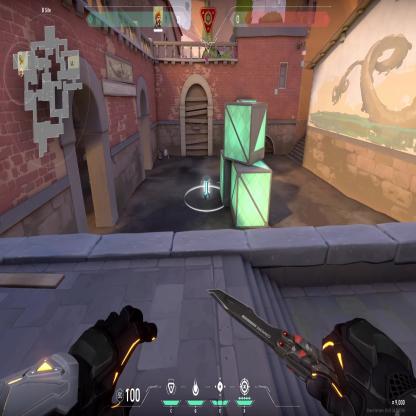
Label: planted spike